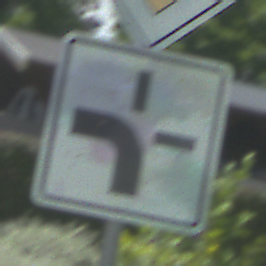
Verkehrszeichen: VerlaufVorfahrtsstrasse1
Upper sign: Vorfahrtsstrasse
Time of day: Midday
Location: Outdoor (Nature)
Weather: PartlyCloudy
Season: NotSpecified
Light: Natural